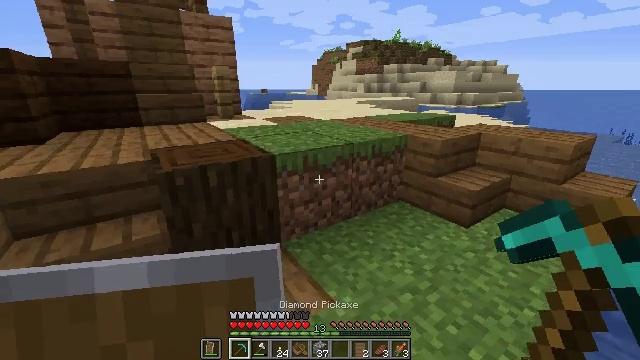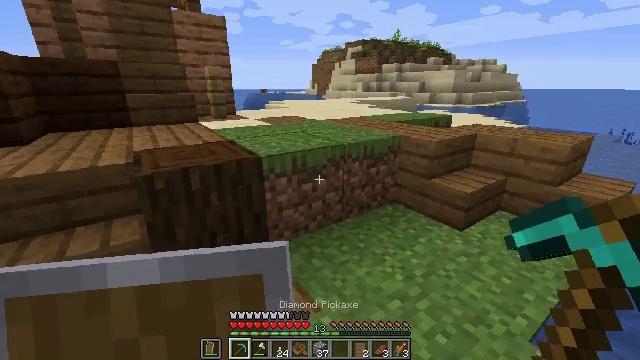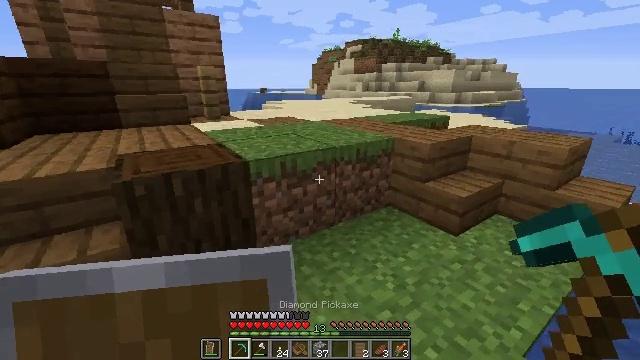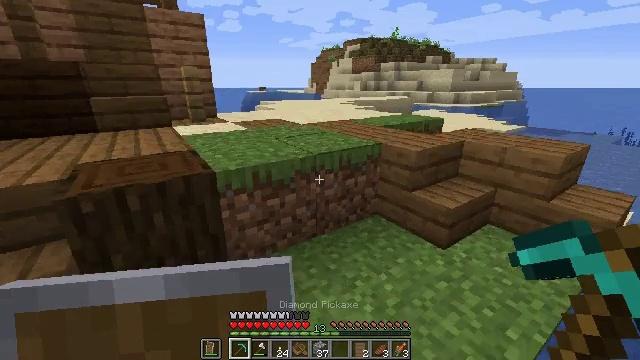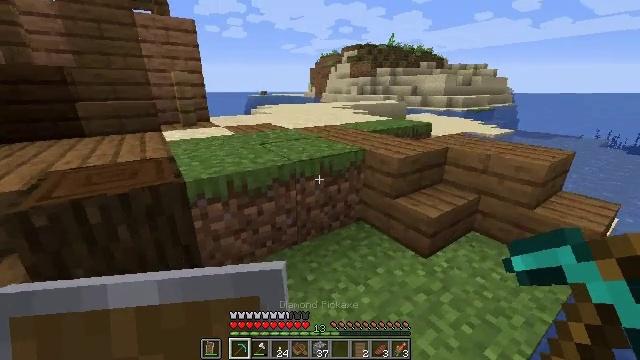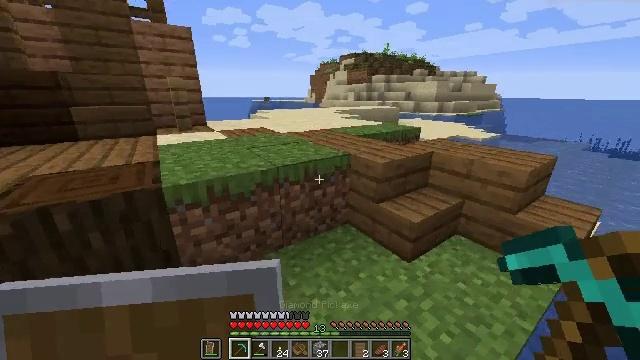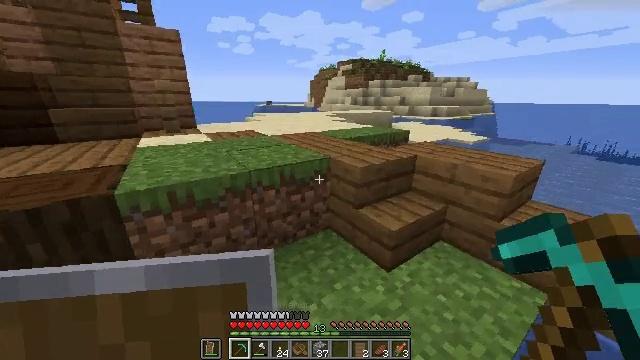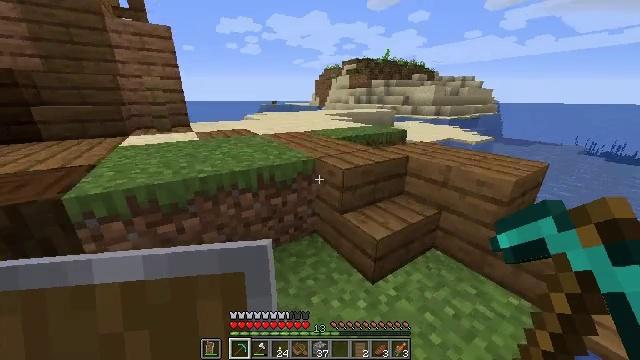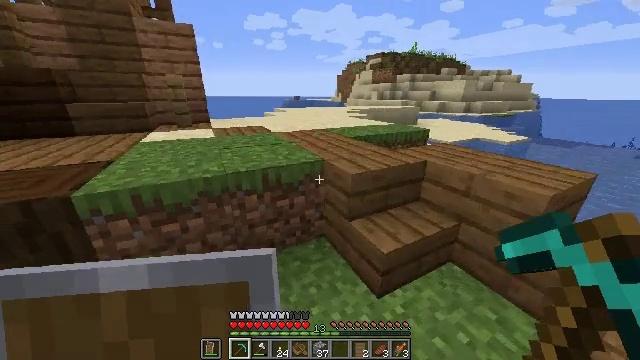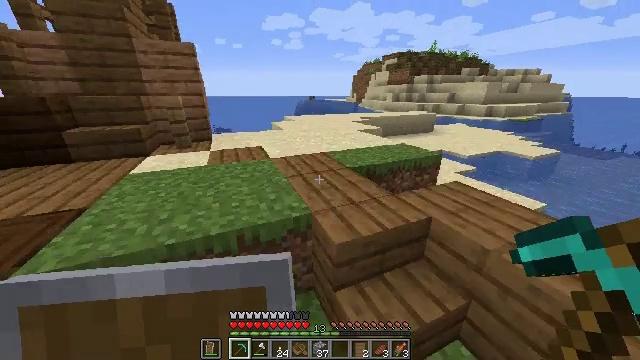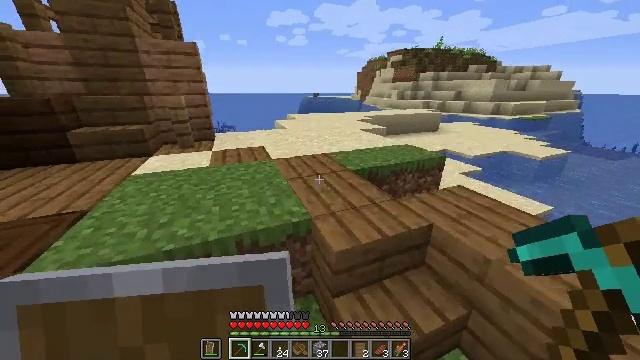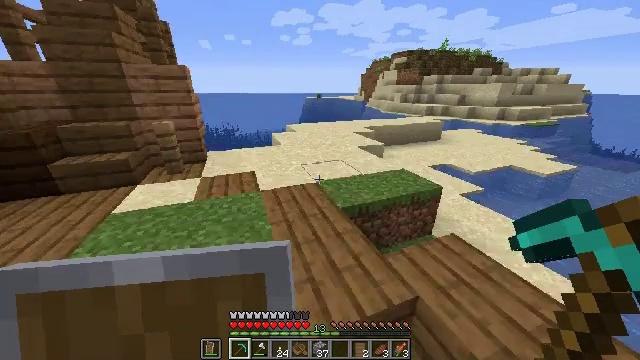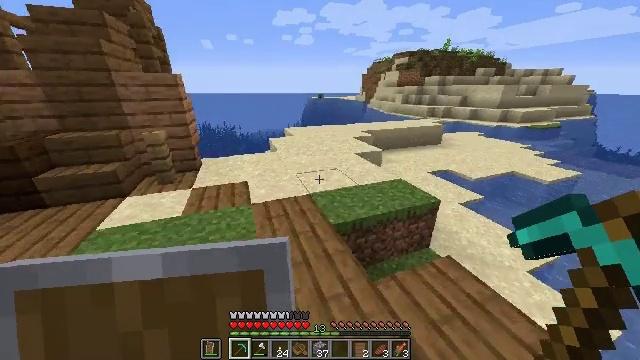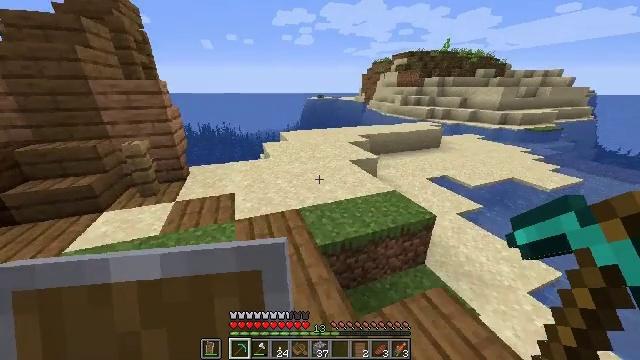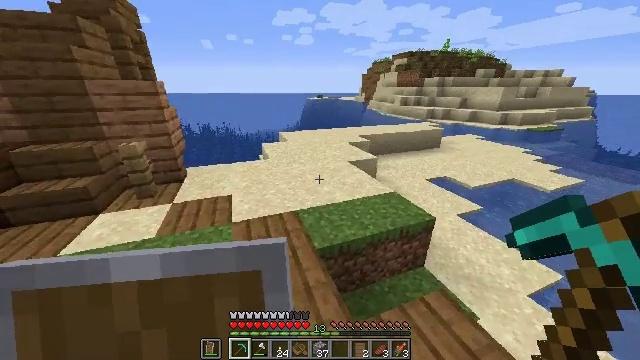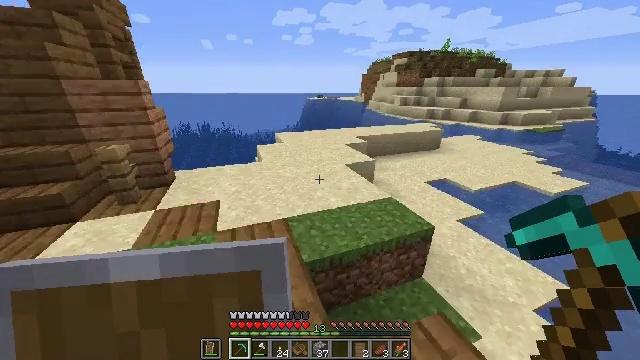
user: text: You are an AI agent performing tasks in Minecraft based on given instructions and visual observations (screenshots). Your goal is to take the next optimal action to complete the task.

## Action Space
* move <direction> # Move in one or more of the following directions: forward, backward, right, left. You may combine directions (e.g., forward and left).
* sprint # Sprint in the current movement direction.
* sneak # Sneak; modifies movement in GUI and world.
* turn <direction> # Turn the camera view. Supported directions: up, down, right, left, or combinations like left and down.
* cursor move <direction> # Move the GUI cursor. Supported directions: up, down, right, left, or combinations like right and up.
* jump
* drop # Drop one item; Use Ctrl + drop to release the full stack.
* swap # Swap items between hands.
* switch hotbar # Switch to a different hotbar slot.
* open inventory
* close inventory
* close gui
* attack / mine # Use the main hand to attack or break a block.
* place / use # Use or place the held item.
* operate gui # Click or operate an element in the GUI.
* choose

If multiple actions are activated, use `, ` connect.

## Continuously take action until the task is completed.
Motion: motion action
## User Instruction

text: Craft a diamond shovel with necessary materials.
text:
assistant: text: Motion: move forward and move right
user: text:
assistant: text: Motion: move forward and move right
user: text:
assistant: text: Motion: move forward and move right, sprint
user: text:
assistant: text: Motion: move forward and move right, sprint
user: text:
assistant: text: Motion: move forward and move right, sprint
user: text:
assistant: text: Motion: move forward and move right, sprint
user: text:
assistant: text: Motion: move forward and move right, sprint, turn left
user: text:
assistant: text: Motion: move forward and move right, sprint, turn left and down
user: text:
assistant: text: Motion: move forward and move right, sprint, turn left, jump
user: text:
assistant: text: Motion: move forward and move right, sprint, turn left, jump
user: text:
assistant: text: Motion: move forward and move right, sprint, turn left, jump
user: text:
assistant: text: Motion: move forward and move right, sprint, jump
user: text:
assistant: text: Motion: move forward, sprint, jump
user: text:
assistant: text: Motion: move forward, sprint, jump
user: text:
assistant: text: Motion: move forward, sprint, jump
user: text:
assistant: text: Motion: move forward, sprint, jump
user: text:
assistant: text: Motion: move forward, sprint, jump
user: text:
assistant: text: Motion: move forward, sprint, jump
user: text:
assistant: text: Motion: move forward and move right, sprint, jump
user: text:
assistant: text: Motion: move forward and move right, sprint, turn left, jump
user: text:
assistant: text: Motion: move forward and move right, sprint, turn left, jump
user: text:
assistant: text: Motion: move forward and move right, sprint, turn left, jump
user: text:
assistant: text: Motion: move forward and move right, sprint, turn left, jump
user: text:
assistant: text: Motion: move forward and move right, sprint, turn left and up, jump
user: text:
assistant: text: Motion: move forward and move right, sprint, jump
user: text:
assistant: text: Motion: move forward and move right, sprint, jump
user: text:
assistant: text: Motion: move forward and move right, sprint, jump
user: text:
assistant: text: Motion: move forward and move right, sprint, jump
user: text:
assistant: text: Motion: move forward and move right, sprint, jump
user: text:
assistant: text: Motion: move forward and move right, sprint, jump